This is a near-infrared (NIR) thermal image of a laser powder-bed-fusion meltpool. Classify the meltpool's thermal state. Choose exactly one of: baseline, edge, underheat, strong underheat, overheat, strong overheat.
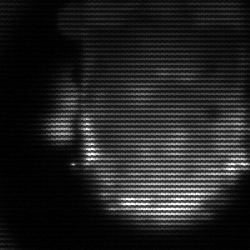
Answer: baseline